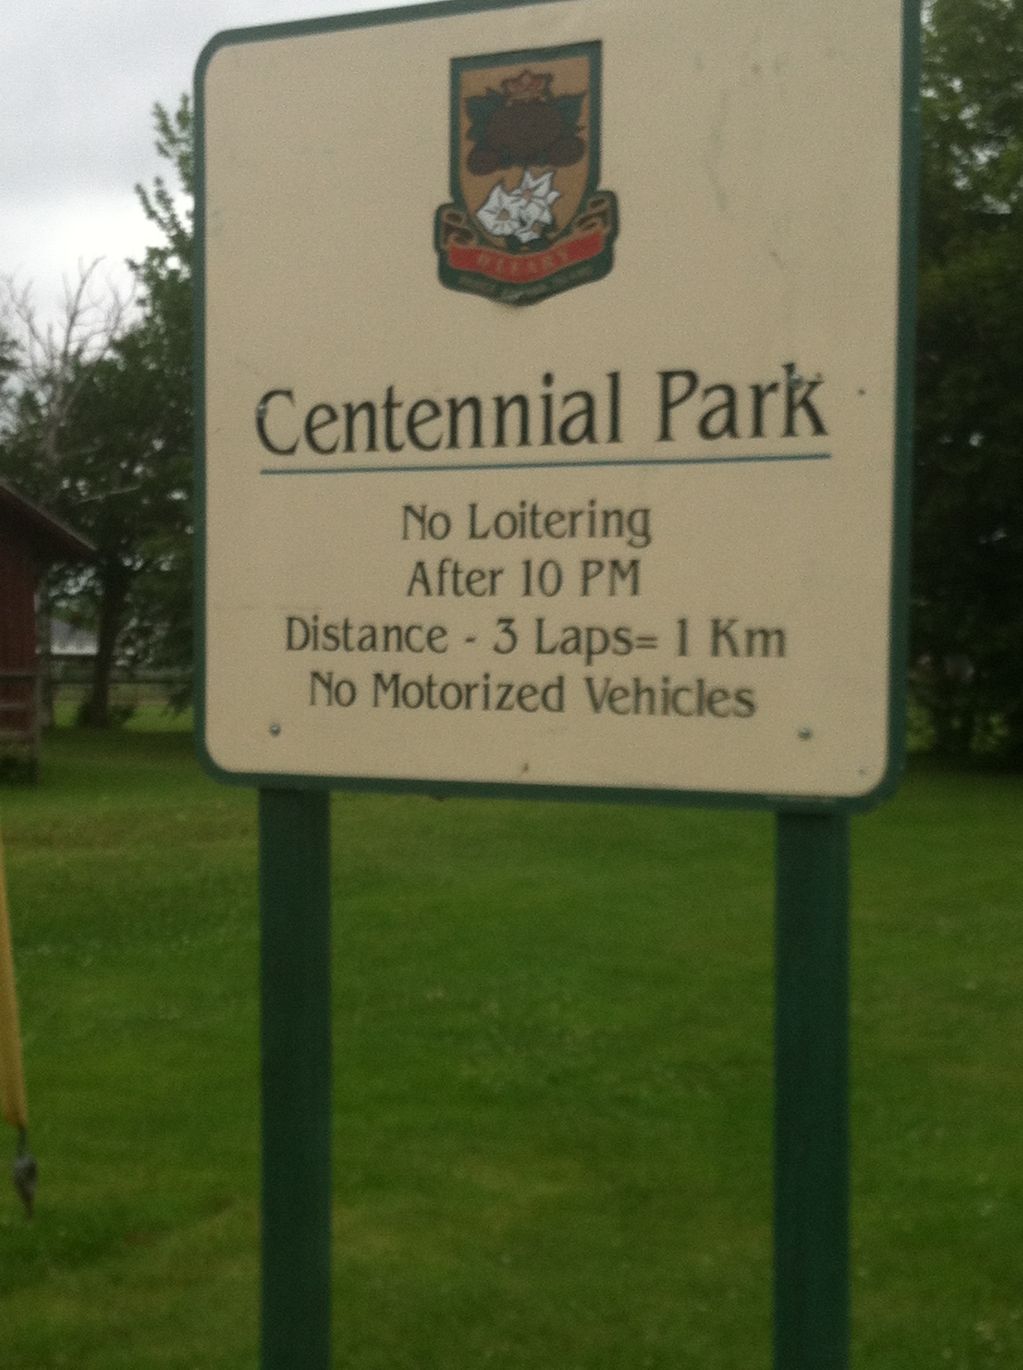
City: charlottetown